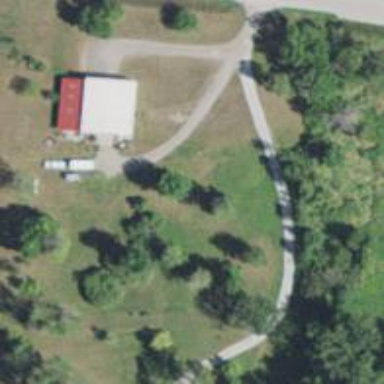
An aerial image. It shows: Driveway.